Question: I'm trying to implement iPhone like PIN-code authorization with 4 EditText blocks like this:

I'm using TextWatcher to check if field was changed so I can jump between blocks.
Here is the code:
'''
@Override
public void afterTextChanged(Editable s) {
if (del && index > 0) {
pin[index - 1].requestFocus();
}
else if ( ! del && ind < 3) {
pin[index + 1].requestFocus();
}
}
@Override
public void beforeTextChanged(CharSequence s, int start, int count,
int after) {
del = count != 0;
}
'''
Everything works fine except when block is empty and DEL/BACKSPACE is pressed, I want to go back to previous block and clear its' value.
This is where TextWatcher fails me since no change was made in empty block it doesn't do anything.
I have tried using keyEventListener but it only catches events on emulator not on actual device via virtual keyboard.
Can anyone suggest an idea of how can I catch DEL event or any other way to implement this?
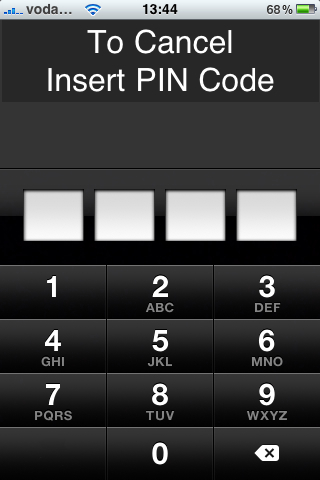
Answer: I found a workaround for this issue. This is probably not the best solution, but it works for me.
Aside from 'TextWatcher' I've added 'InputFilter' to blocks
'''
@Override
public CharSequence filter(CharSequence source, int start, int end,
Spanned dest, int dstart, int dend) {
if ( end == 0 && ind > 0 && dest.length() == 0 ) {
pin[ind - 1].requestFocus();
}
return null;
}
'''
I also think it's a better idea to port the rest of the code from 'TextWatcher' to 'InputFilter'